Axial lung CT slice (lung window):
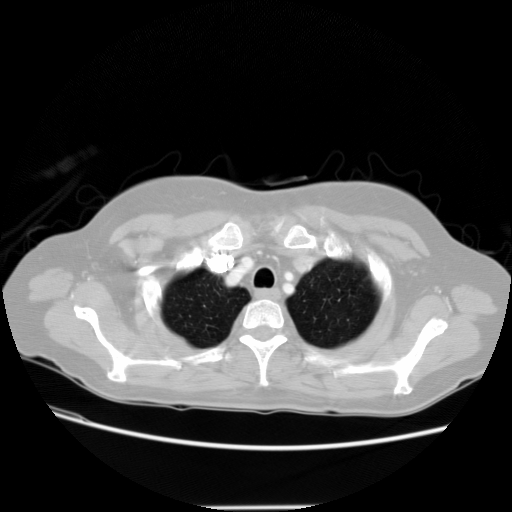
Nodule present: no